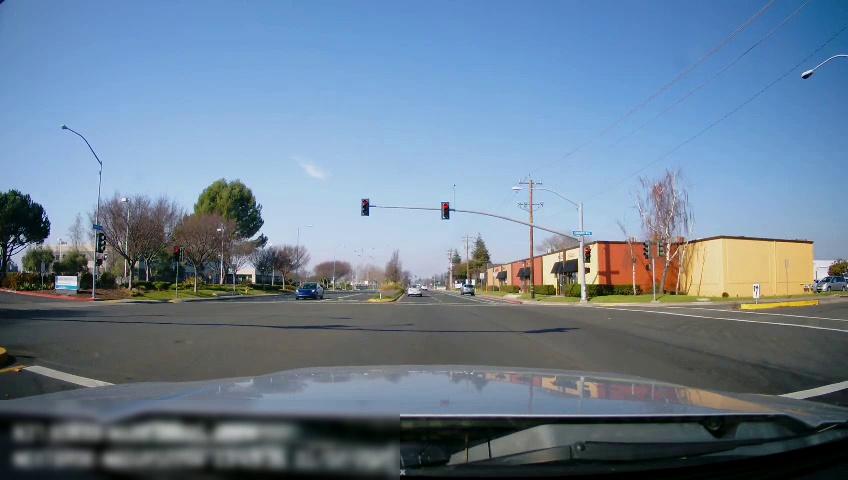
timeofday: Day
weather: Sunny
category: Drivable Space
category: Vehicles | Car
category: Vehicles | SUV
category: Vehicles | Car
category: Lanes | Alternate Lane
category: Lanes | Current Lane
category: Lanes | Current Lane
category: Lanes | Alternate Lane
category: Lanes | Alternate Lane
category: Lanes | Opposite Lane
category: Traffic | Lights
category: Traffic | Lights
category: Traffic | Lights
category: Traffic | Lights
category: Traffic | Lights
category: Traffic | Signs
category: Traffic | Lights
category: Traffic | Lights
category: Traffic | Lights
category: Traffic | Signs
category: Traffic | Signs